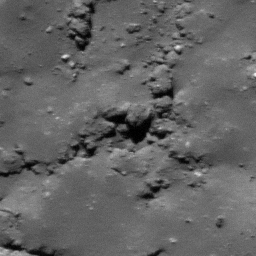
Pit: Tycho 29b
Host crater: Tycho
Host type: impact_melt
Lunar coordinates: latitude -42.847, longitude 348.542